Field crop: maize
Growth stage: 2
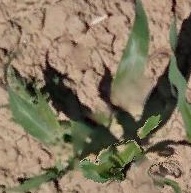
Species: maize